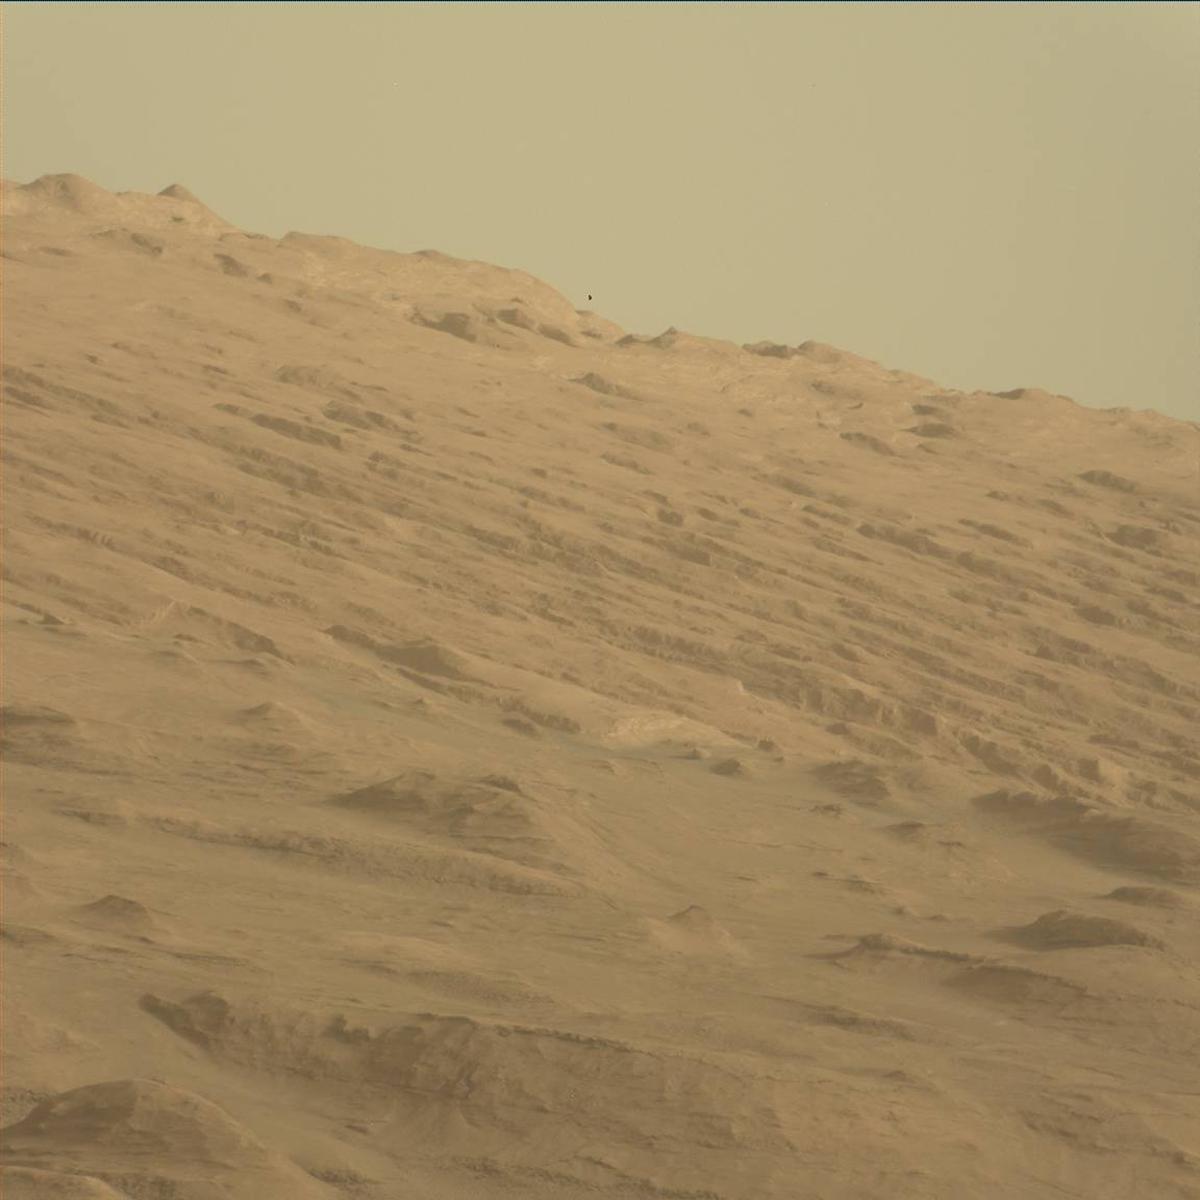
Terrain classes present: Ridge, Sky